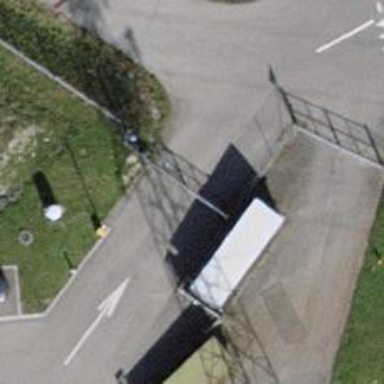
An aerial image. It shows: Lift gate barrier.